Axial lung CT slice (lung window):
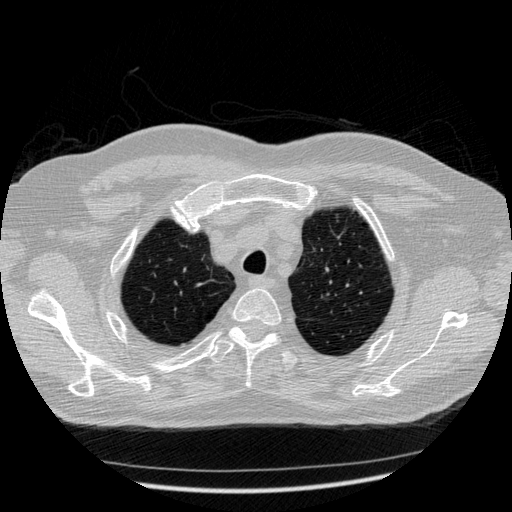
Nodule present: no